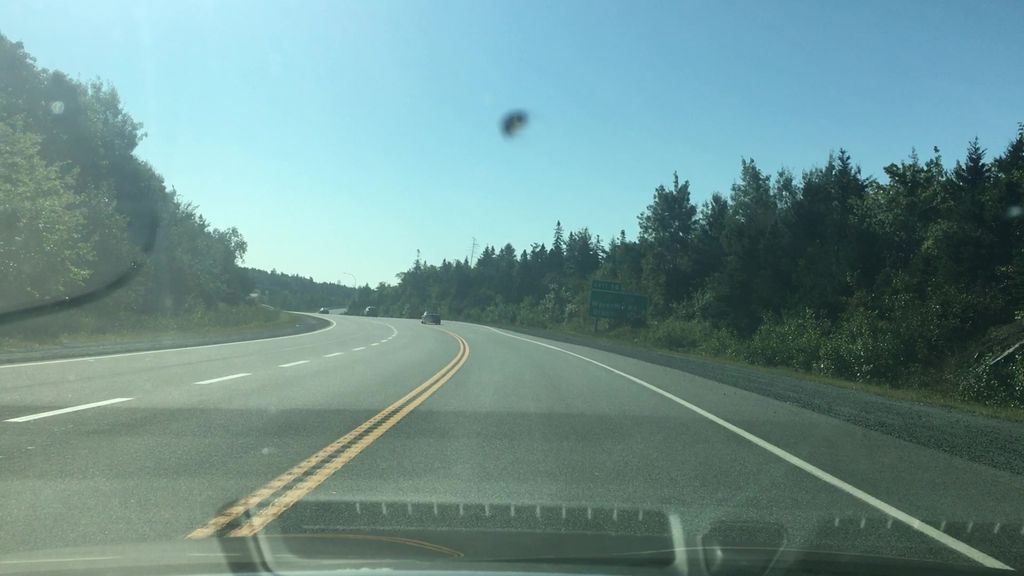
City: halifax